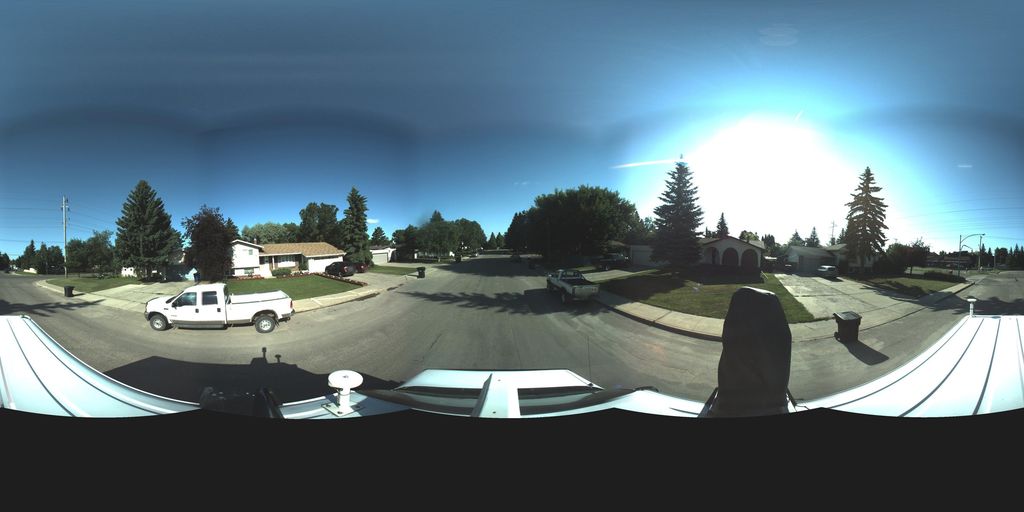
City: saskatoon